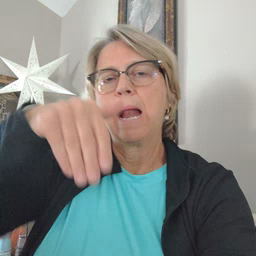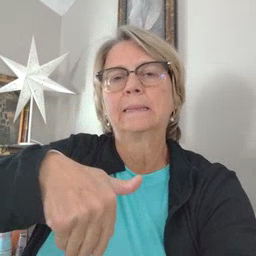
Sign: night